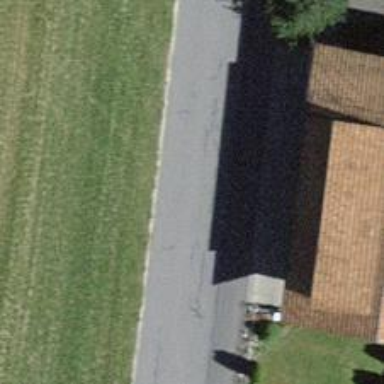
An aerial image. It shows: Bus stop with platform for public transport.